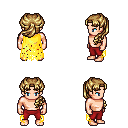
a pixel art fantasy rpg character, male body template, human, light skin, yellow tattered cape, red pants, blonde princess hairstyle, four views (front, back, left, right), 2x2 character sprite sheet, small pixel art, hard edges, no anti-aliasing